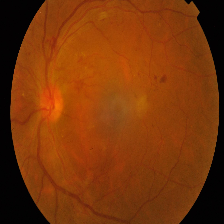
Diabetic retinopathy grade: Proliferative DR